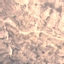
Land use / land cover: HerbaceousVegetation